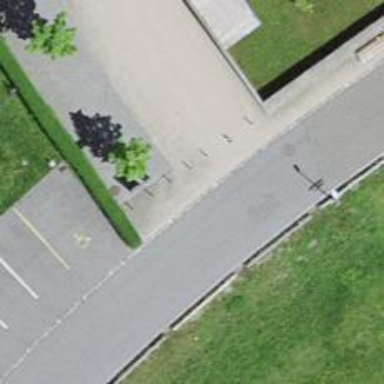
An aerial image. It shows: Bollard.